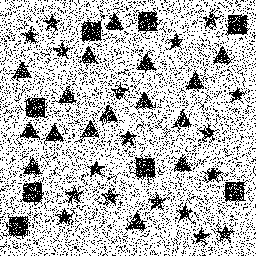
Squares: 8
Triangles: 16
Stars: 18
Total shapes: 42